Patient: sex F, age 26
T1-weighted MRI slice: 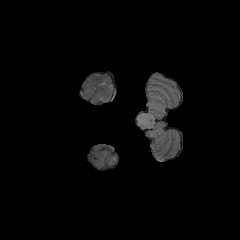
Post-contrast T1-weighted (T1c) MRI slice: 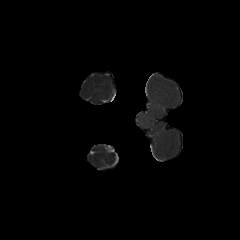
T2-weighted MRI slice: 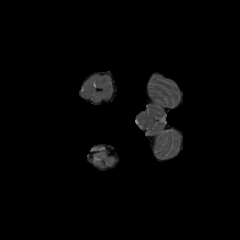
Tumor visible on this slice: no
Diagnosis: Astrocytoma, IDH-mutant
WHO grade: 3